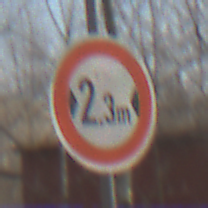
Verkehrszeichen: TatsaechlicheBreite2Komma3
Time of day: MorningAfternoon
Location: Outdoor (Nature)
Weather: Clear
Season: Winter
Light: Natural